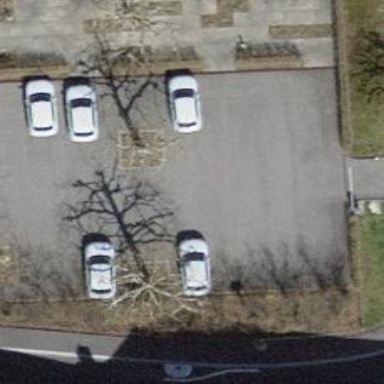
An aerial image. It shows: Parking area with surface.